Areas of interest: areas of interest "Electric Vehicle Charging Station"
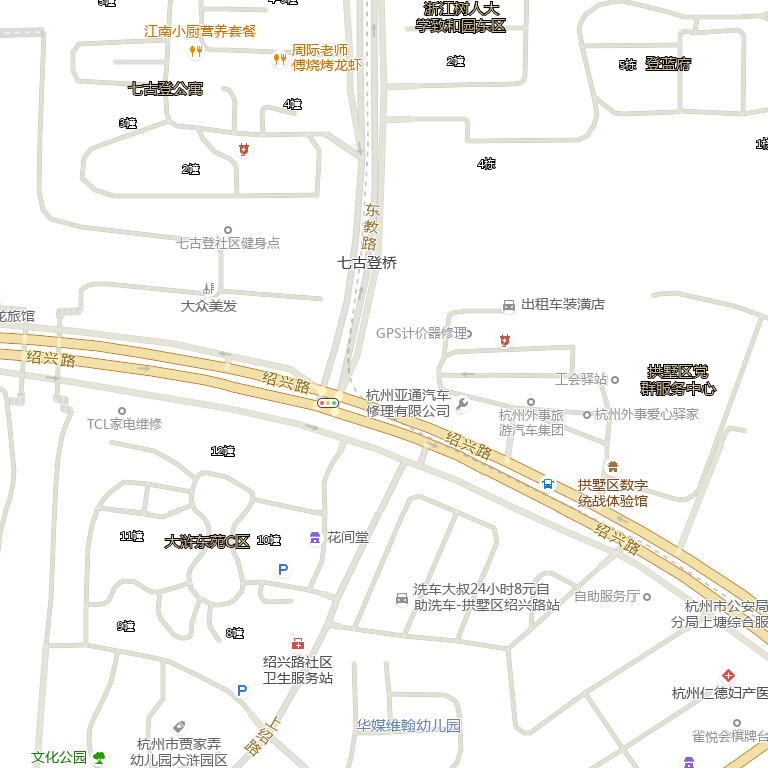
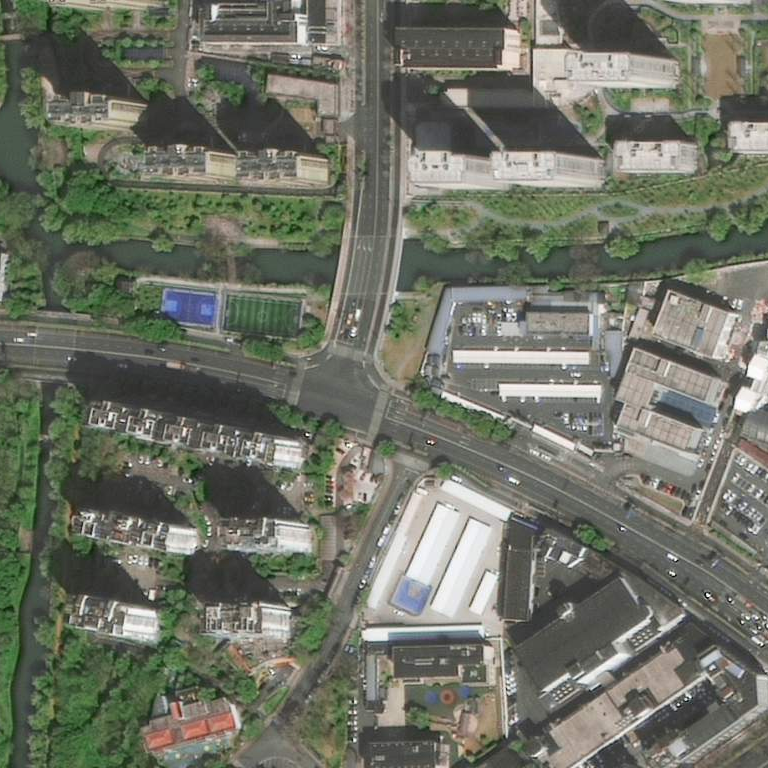